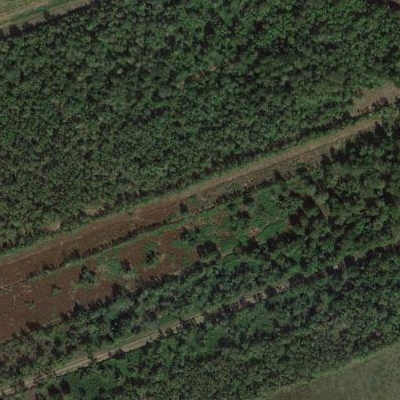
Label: Forest